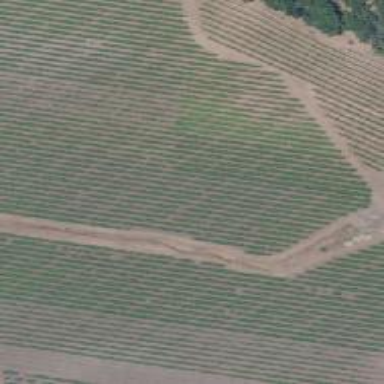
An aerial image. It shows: Vineyard with grape crops.